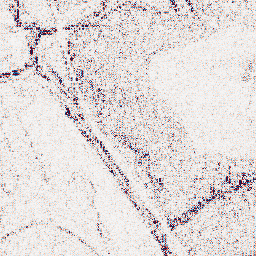
Category: wavelet
Decomposition family: wavelet_reverse_biorthogonal
Decomposition parameters: wavelet: rbio2.4
level: 1
Upsampling method: fft_zeropad
Upsampling parameters: scale: 4
Upsampling scale: 4